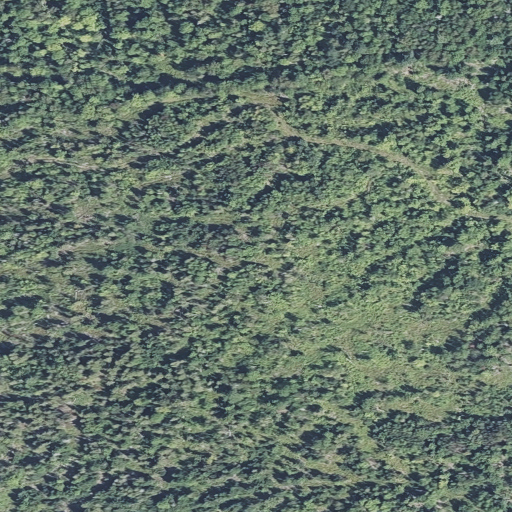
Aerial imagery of mountain in Maine named Homer Hill containing mixed forest, shrub, and evergreen forest